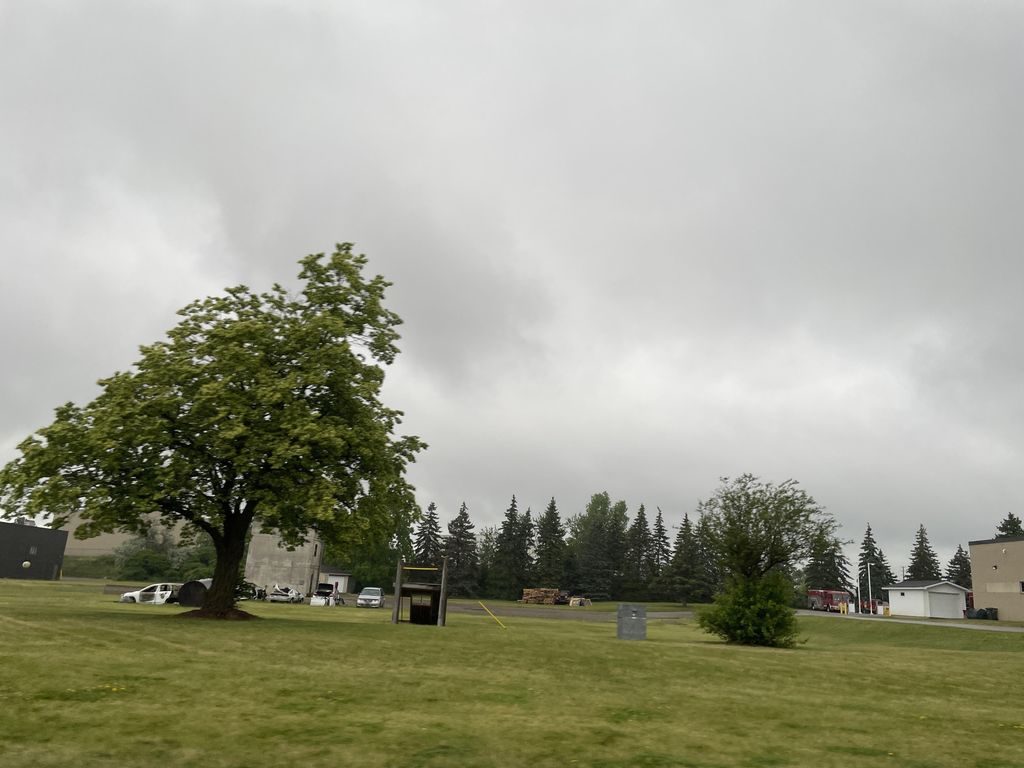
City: kitchener-waterloo